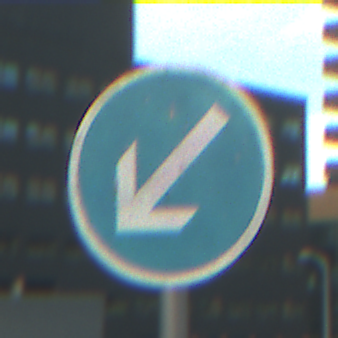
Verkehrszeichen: VorgeschriebeneVorbeifahrtLinks
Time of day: MorningAfternoon
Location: Outdoor (Urban)
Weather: PartlyCloudy
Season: NotSpecified
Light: Natural